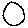
Label: circle